Field crop: tomato
Growth stage: 2
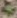
Species: solanum